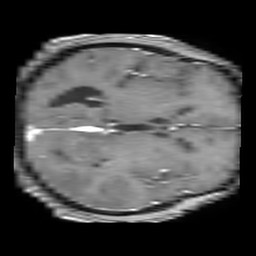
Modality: T1w
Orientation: axial
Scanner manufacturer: philips
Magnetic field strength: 1.5 T
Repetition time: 0.1969 s
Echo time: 0.001925 s